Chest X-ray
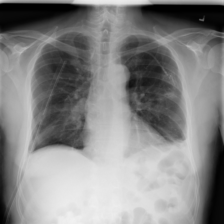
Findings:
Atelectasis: positive
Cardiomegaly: negative
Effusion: negative
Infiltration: positive
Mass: negative
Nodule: negative
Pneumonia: negative
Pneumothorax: negative
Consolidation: negative
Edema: negative
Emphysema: negative
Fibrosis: negative
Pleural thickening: positive
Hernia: negative